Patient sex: M
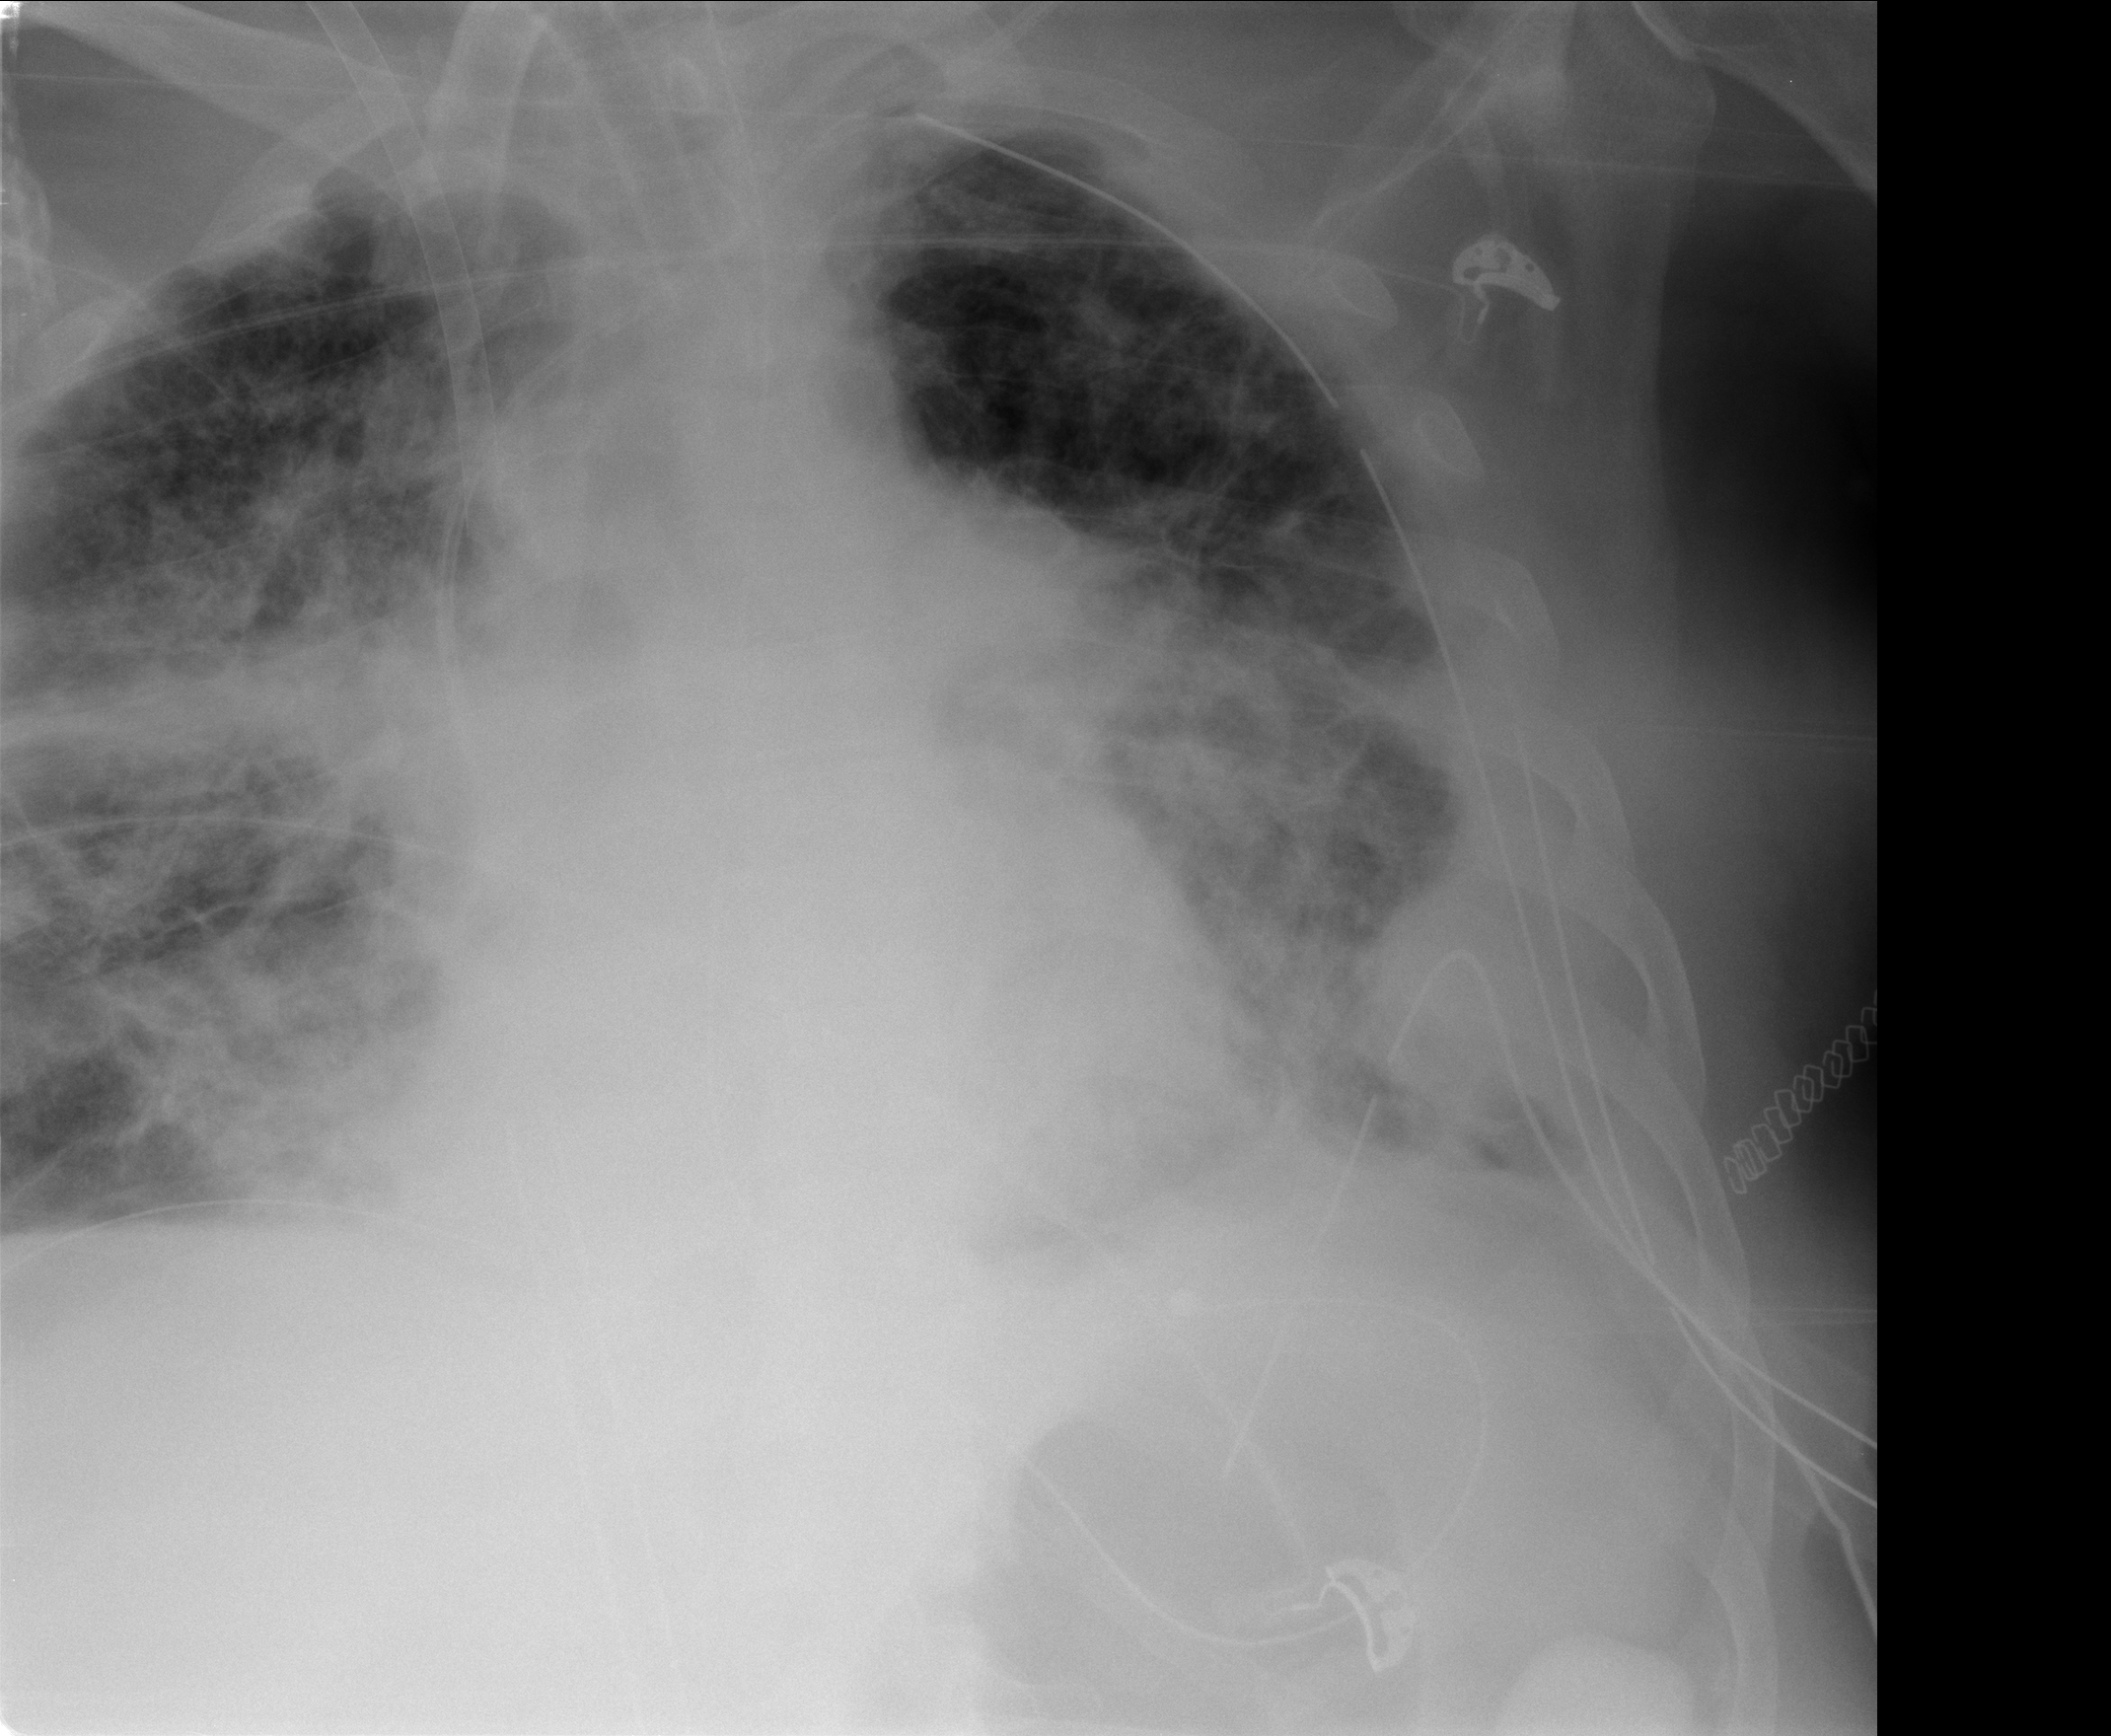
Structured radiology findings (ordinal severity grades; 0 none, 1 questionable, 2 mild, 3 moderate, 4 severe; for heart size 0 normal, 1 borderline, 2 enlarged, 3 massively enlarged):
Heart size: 1
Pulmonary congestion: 2
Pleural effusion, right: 2
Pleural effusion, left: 3
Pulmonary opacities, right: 3
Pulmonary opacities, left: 3
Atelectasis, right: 3
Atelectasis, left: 3